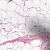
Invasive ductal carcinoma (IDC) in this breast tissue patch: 0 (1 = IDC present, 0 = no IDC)